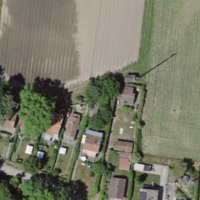
EUNIS habitat code: 24
Species observed at this site:
Chloris chloris
Calidris pugnax
Alopochen aegyptiaca
Larus michahellis